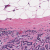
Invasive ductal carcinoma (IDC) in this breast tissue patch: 1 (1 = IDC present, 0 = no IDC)